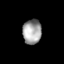
Tissue: skin
Cell type: Others
Senescence score: 0.6802
Nuclear area (px): 449
Mean DAPI intensity: 162.149